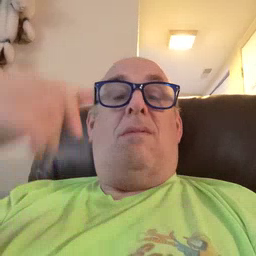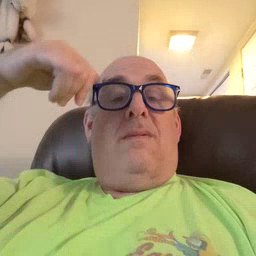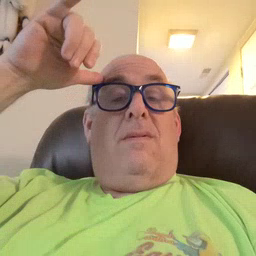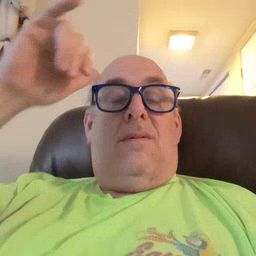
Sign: cow